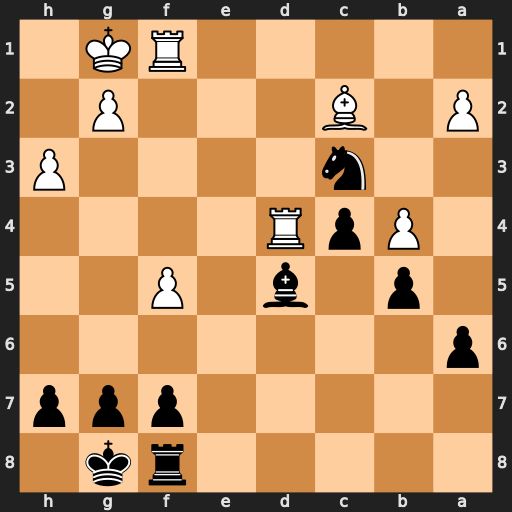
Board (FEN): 5rk1/5ppp/p7/1p1b1P2/1PpR4/2n4P/P1B3P1/5RK1
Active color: b
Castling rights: -
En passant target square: -
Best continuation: Ne2+ Kf2 Nxd4